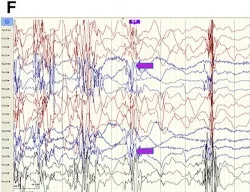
Patient #1 captured a focal seizure during video-EEG monitoring (A-F). Seizures started at the red arrow and stopped at the purple arrow for a total duration of about 90 seconds.
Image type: electrography (eeg)